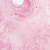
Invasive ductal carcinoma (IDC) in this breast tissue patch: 0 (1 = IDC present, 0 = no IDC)